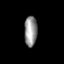
Tissue: prostate
Cell type: T cells
Senescence score: 0.3521
Nuclear area (px): 384
Mean DAPI intensity: 147.143